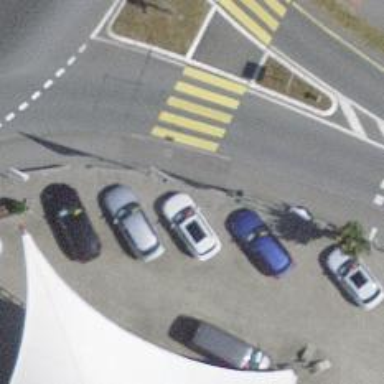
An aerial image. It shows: Kerb barrier.